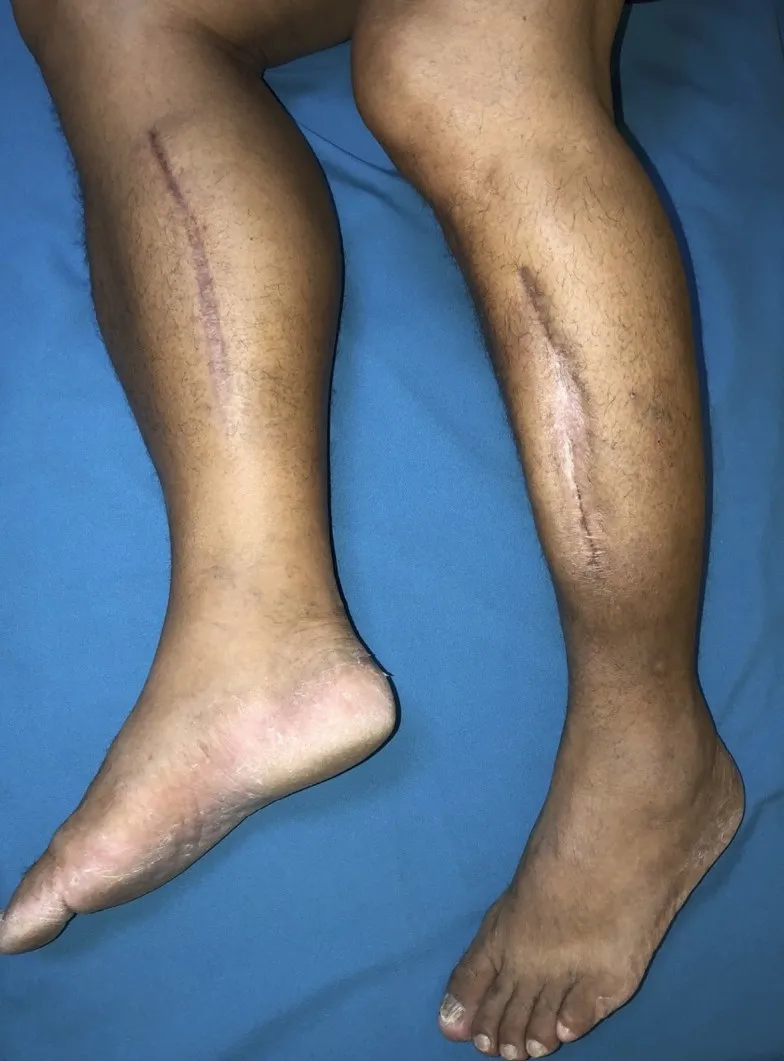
Lower limbs with healed surgical wounds.
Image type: radiology (x_ray)